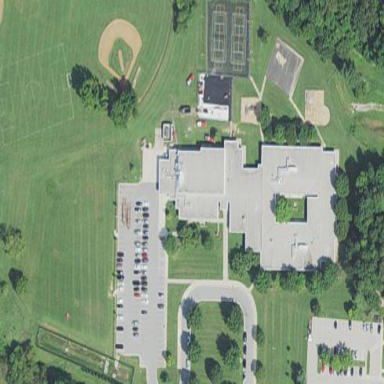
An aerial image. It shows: School used for education purposes.